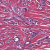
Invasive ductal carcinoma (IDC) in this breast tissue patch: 1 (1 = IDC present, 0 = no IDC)